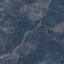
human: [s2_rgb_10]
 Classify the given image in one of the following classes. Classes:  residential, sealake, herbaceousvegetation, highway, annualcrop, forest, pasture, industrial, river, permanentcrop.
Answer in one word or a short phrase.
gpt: HerbaceousVegetation